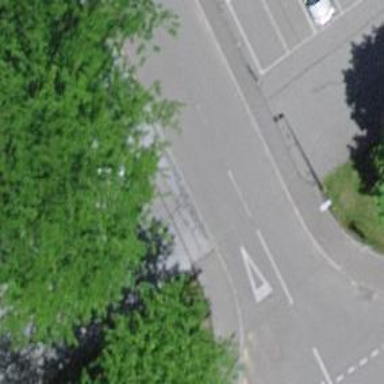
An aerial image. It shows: Asphalt parking aisle along service road.